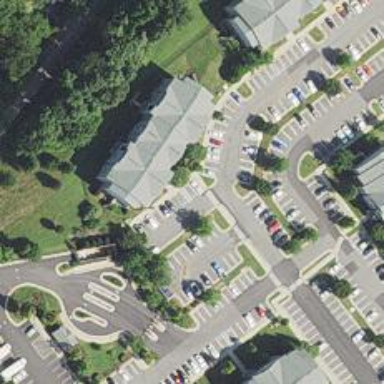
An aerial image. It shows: Parking space is available.